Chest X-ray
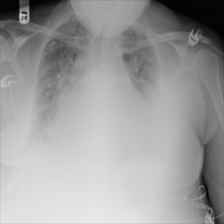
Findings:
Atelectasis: negative
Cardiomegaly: positive
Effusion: positive
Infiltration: negative
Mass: negative
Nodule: negative
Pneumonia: negative
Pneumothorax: negative
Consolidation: negative
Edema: positive
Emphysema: negative
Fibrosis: negative
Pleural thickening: negative
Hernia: negative